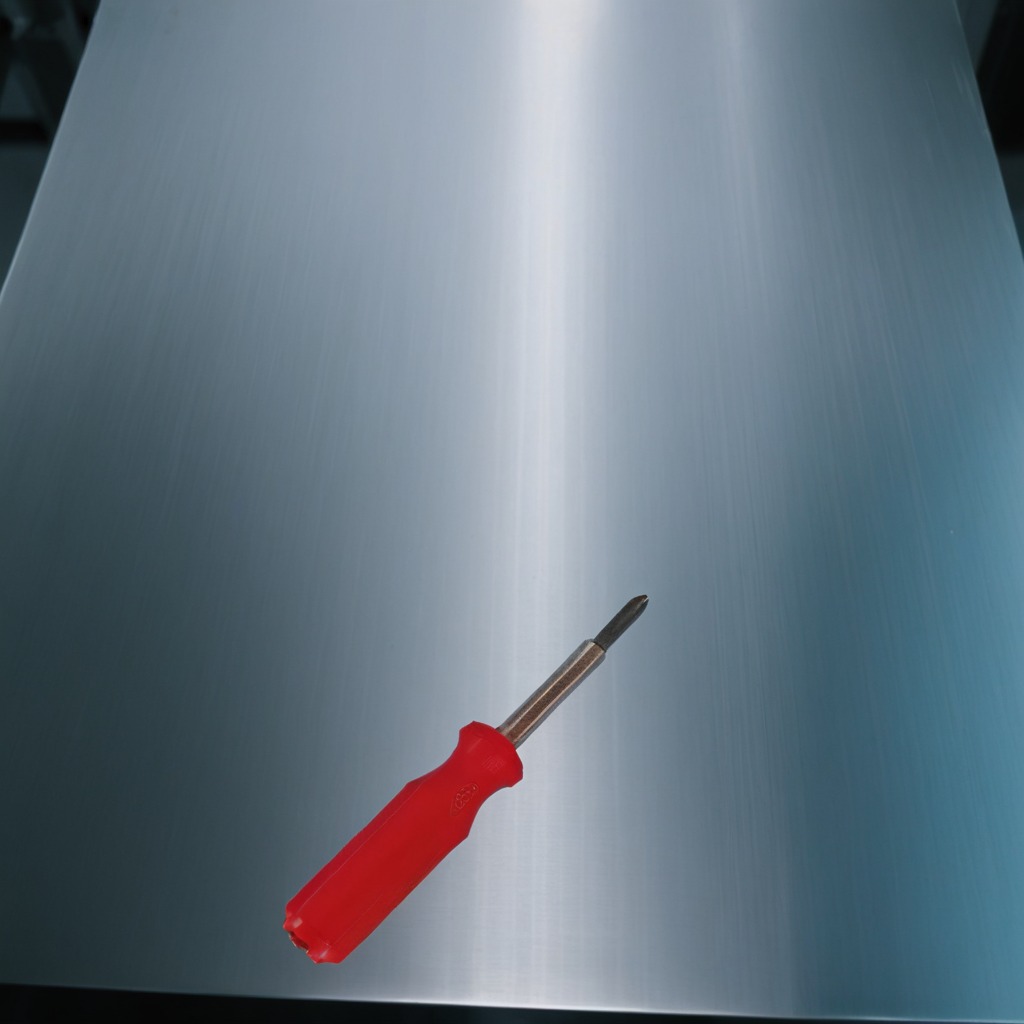
A screwdriver is lying on the metal table in a machine shop under fluorescent lights.